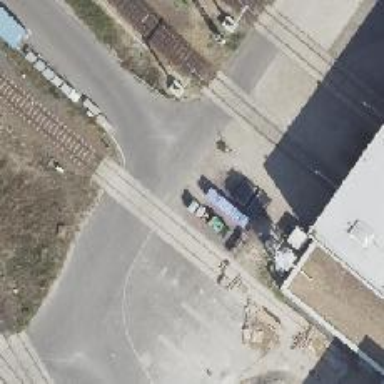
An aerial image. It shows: Rail yard with electrified contact lines for railway operations.